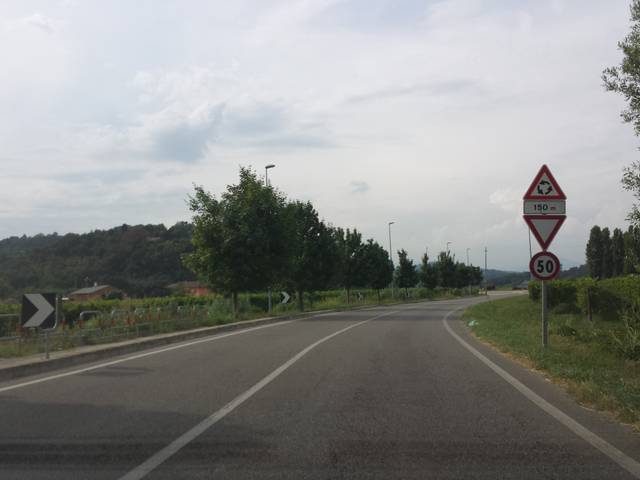
Region: Italy
Coordinates: 45.54, 11.488